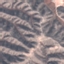
Land use / land cover: HerbaceousVegetation